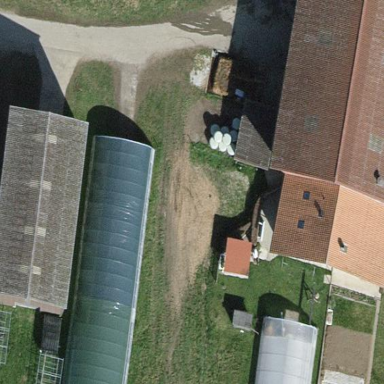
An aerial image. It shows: Farmyard area.